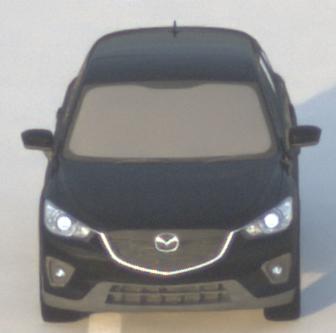
Make: Mazda
Model: CX-5 2.0 SKYACTIV-G 160
Detailed model: CX-5 (GH)
Model produced from: 2012/04
Model produced until: 2015/02
Doors: 5
Color: black
Road condition: dry road
Daytime: sunrise or sunset
Contrast: low contrast